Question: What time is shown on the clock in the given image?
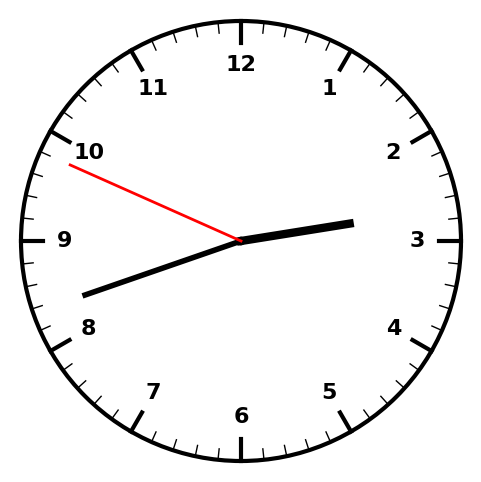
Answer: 02:41:49